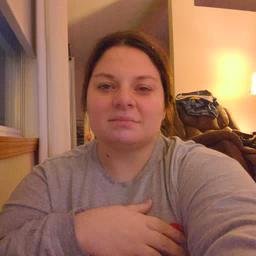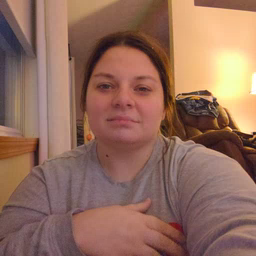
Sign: book